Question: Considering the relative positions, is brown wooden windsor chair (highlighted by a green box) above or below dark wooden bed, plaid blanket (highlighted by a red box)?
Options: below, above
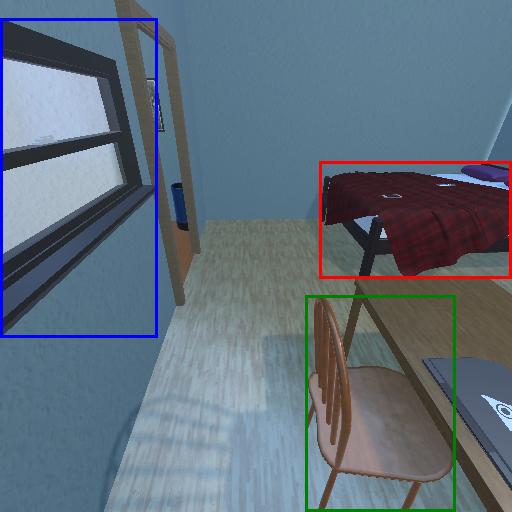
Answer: below